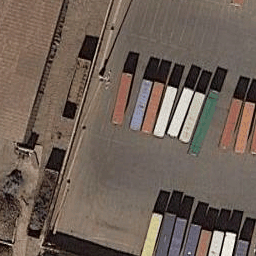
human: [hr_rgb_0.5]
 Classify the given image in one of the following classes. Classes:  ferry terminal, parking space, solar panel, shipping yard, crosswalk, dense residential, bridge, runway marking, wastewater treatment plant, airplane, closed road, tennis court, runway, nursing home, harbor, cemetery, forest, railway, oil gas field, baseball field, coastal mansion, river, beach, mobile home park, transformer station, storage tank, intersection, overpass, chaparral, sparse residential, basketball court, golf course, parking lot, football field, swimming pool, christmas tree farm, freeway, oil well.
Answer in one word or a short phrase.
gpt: shipping yard